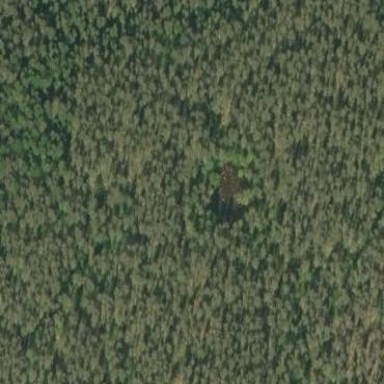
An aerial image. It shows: Needle-leaved woodland.